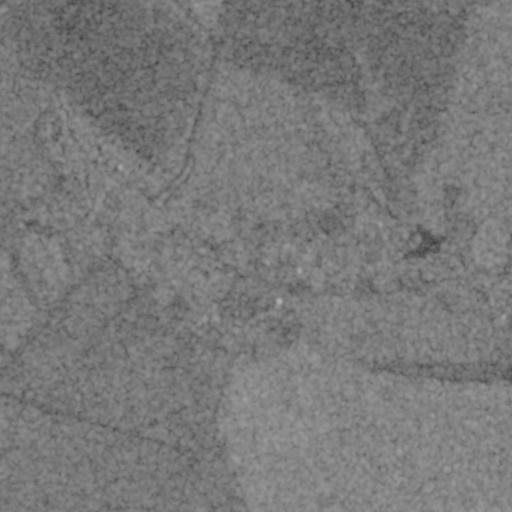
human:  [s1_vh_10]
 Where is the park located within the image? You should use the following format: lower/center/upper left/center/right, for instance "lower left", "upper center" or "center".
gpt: The park is located in the center left of the image.
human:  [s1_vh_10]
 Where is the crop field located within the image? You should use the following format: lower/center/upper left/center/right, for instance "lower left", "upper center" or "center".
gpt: There is no crop field in the image.

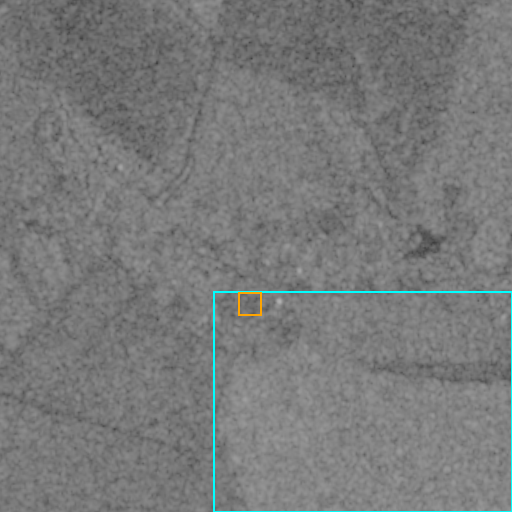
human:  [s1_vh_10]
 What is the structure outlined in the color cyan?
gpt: The structure outlined in cyan is a crop field.
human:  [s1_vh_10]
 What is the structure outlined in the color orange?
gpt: The structure outlined in orange is a park.
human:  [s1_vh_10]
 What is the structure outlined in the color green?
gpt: There is no green outline.